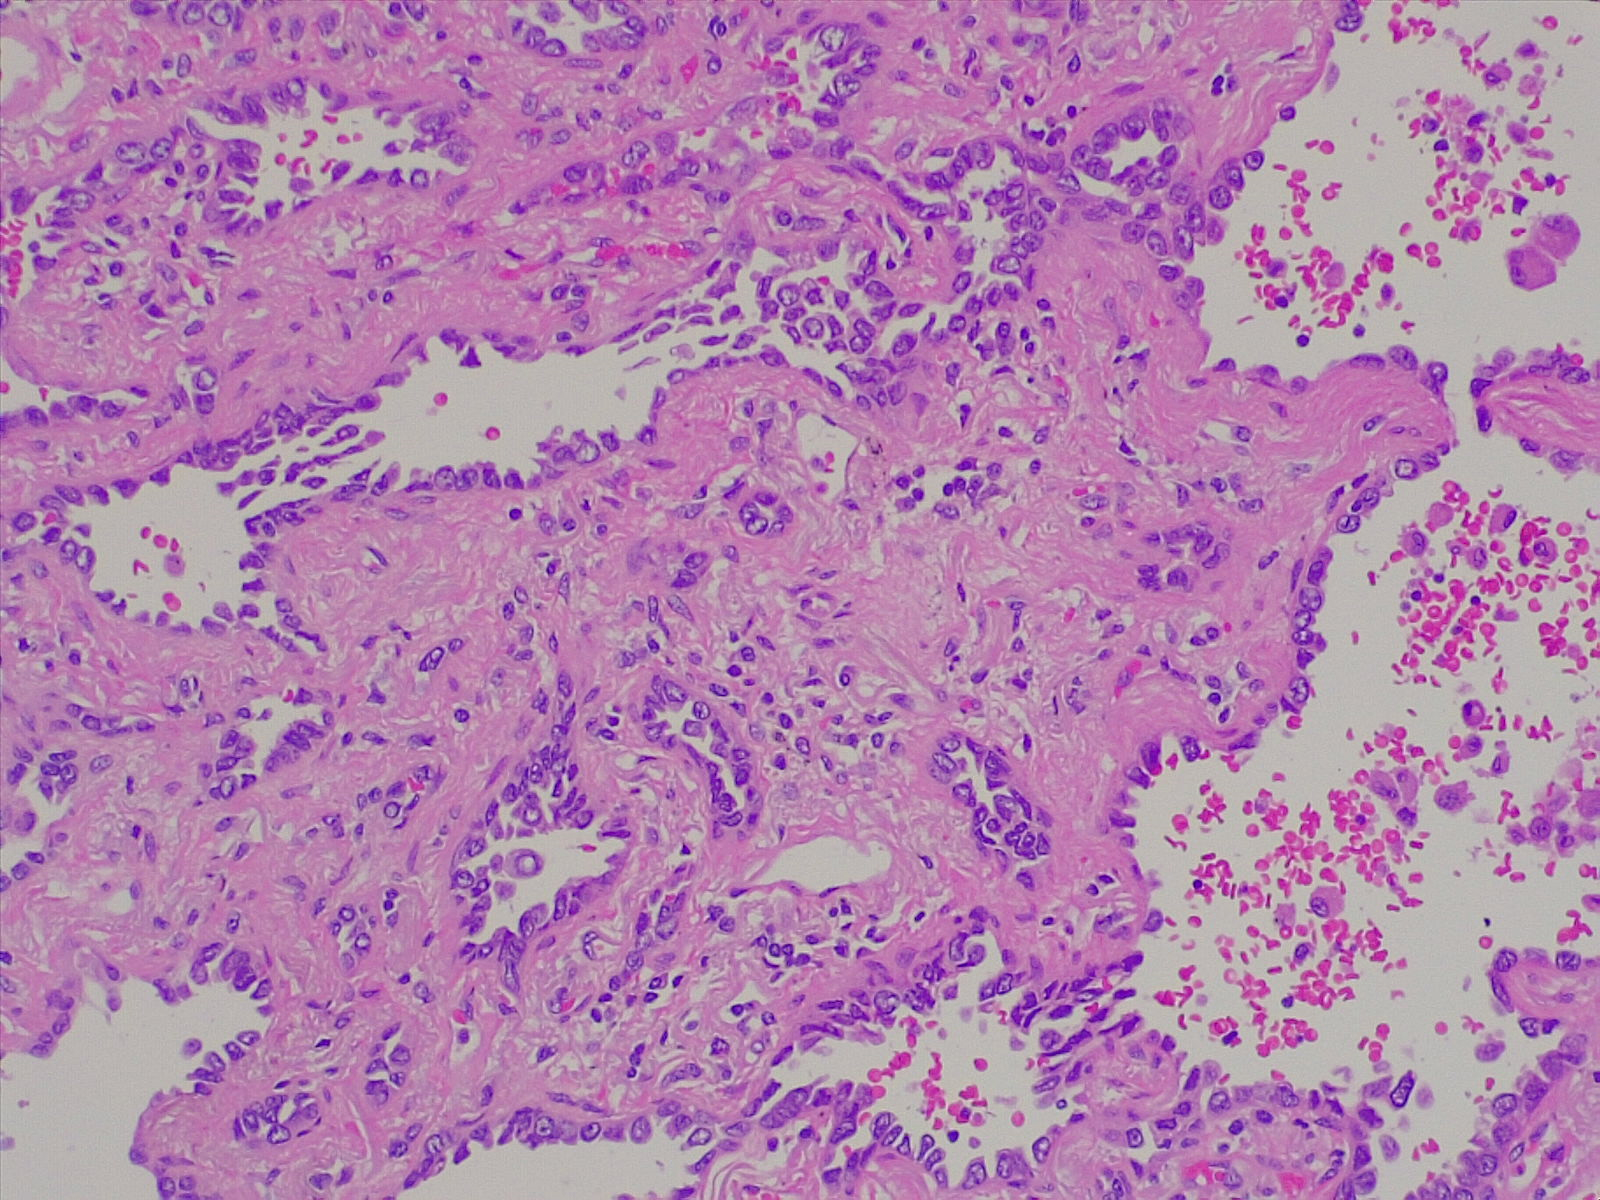
Label: lung adenocarcinoma, well differentiated